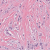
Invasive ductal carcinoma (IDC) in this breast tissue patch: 1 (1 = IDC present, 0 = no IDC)